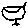
Label: bird